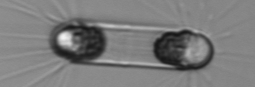
Label: Corethron_hystrix